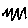
Label: zigzag